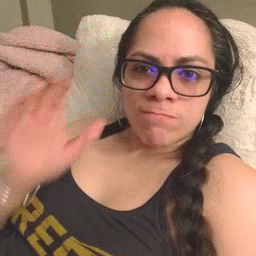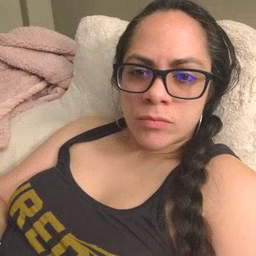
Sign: listen